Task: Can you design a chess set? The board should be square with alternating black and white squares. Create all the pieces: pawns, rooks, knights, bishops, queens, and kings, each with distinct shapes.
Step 286:
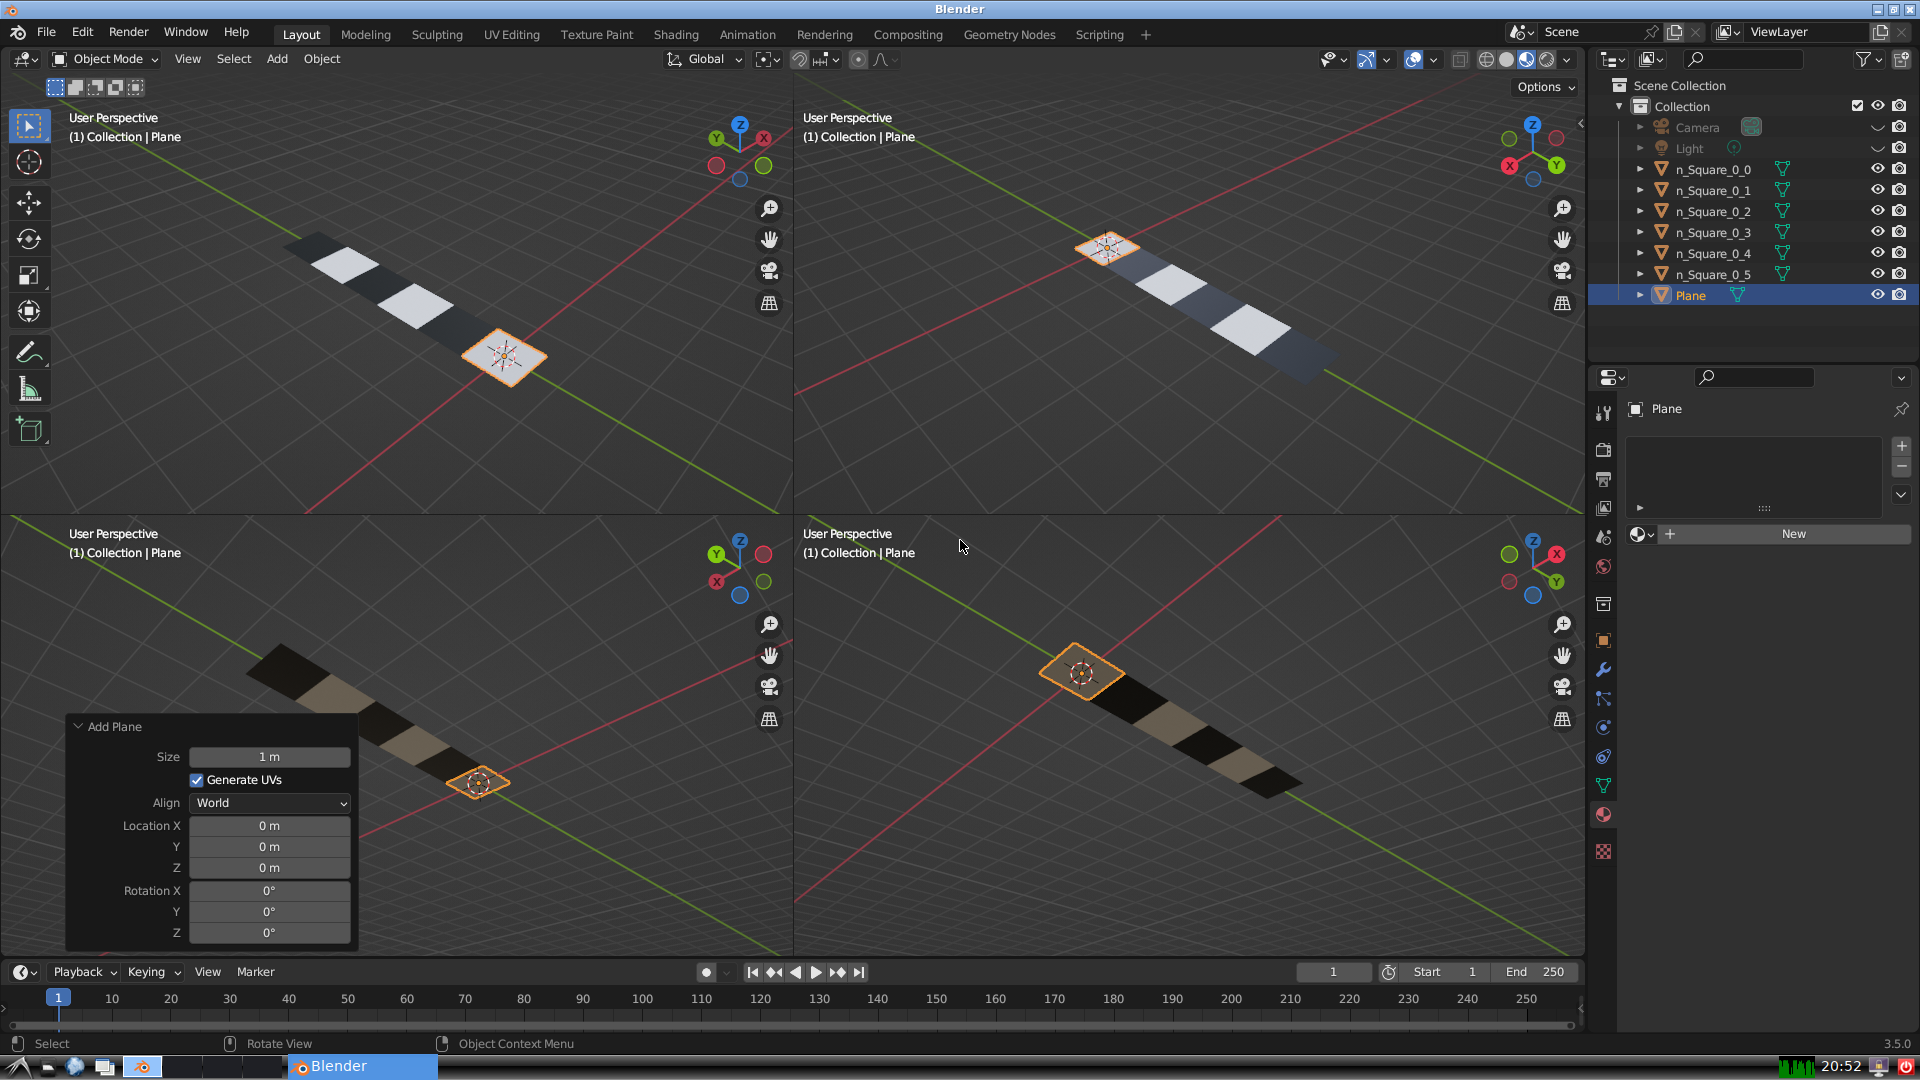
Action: {"mouse_move": [270, 826]}